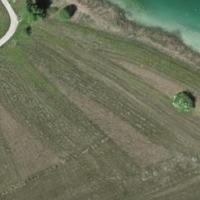
EUNIS habitat code: 16
Species observed at this site:
Parnassia palustris
Alopochen aegyptiaca